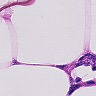
Metastatic tissue present: no